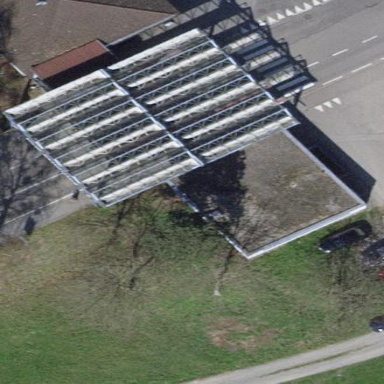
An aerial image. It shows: Public building.